Interaction volume radius: 5 \u00c5
Interaction volume height: 35 \u00c5
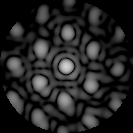
Disorder parameter: 0.3439